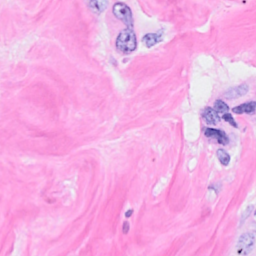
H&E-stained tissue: Breast